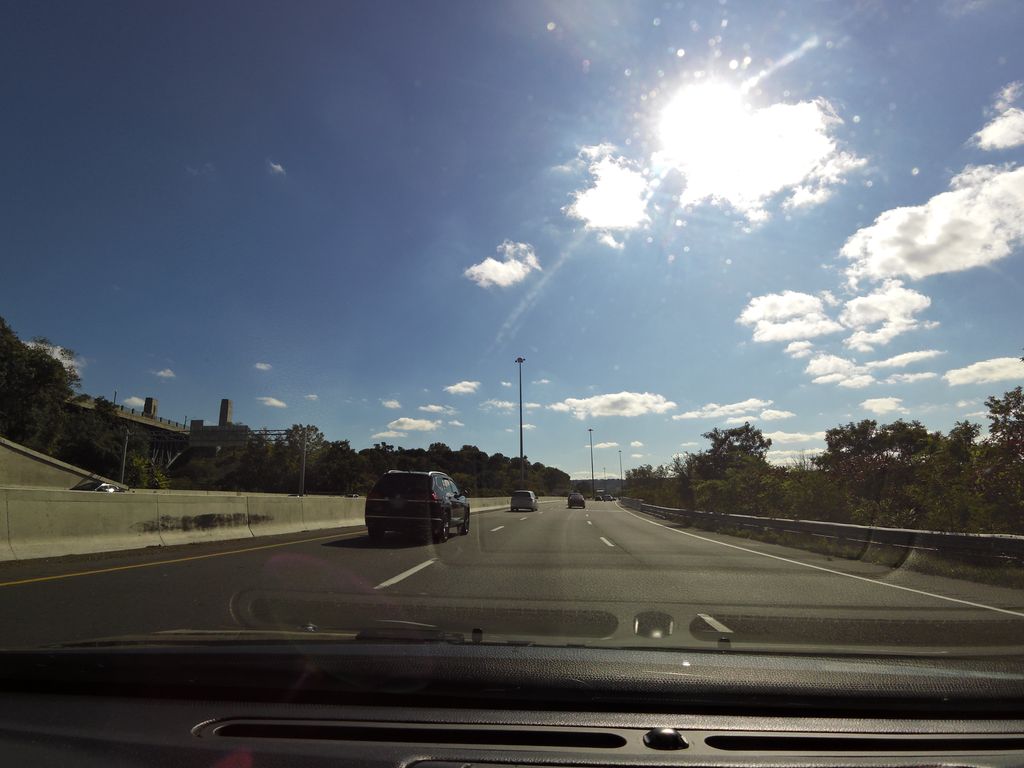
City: hamilton